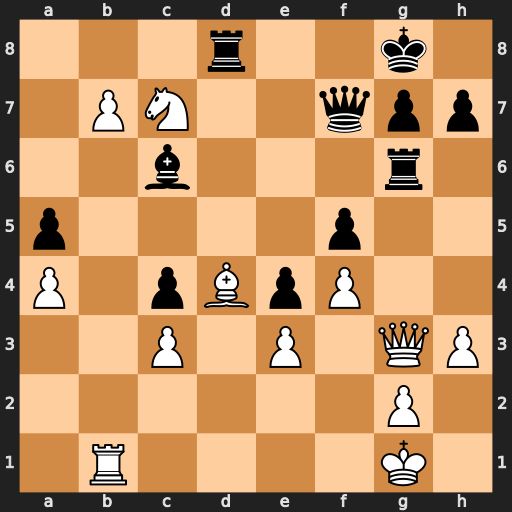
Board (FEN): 3r2k1/1PN2qpp/2b3r1/p4p2/P1pBpP2/2P1P1QP/6P1/1R4K1
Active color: w
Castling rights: -
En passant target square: -
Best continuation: b8=Q Rxg3 Qxd8+